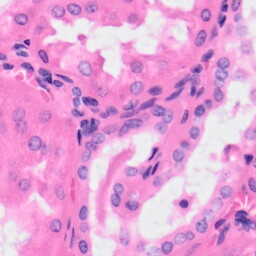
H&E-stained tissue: Kidney